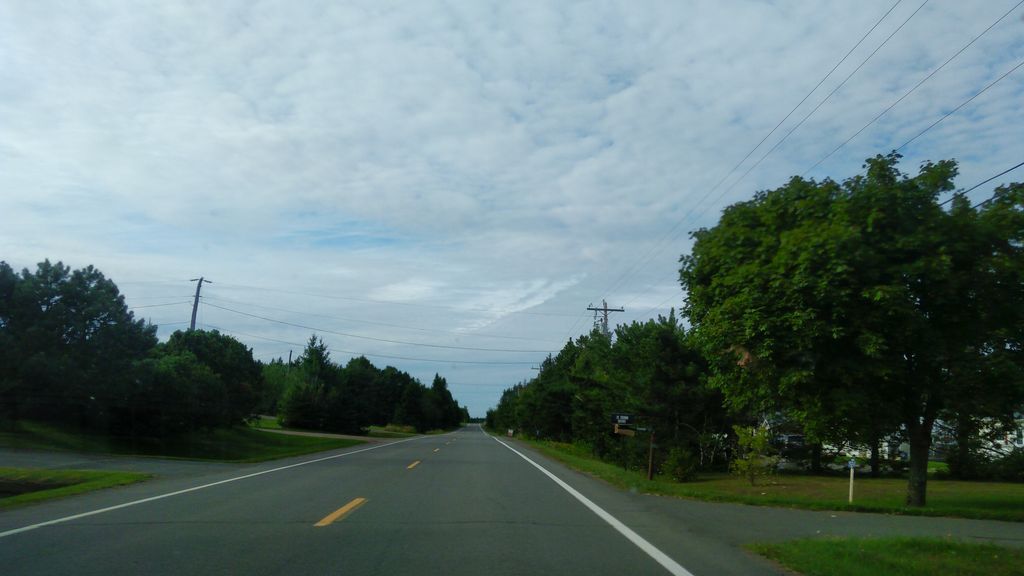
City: charlottetown